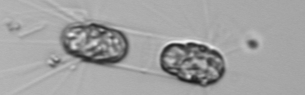
Label: Corethron_hystrix